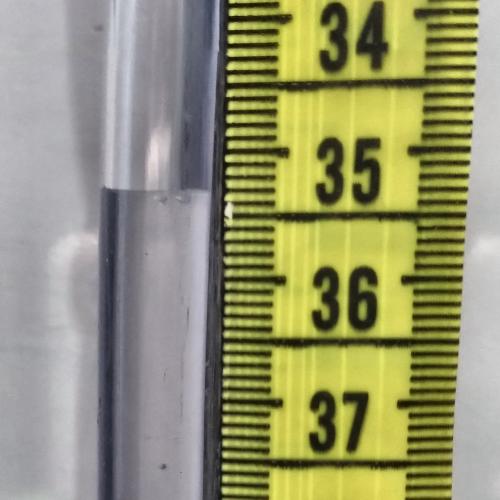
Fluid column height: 35.3 cm